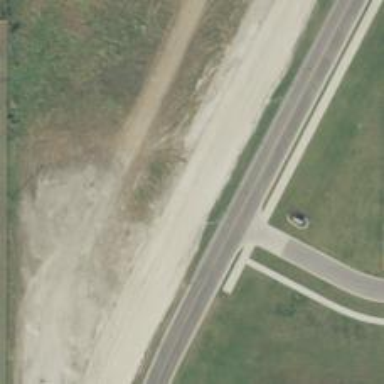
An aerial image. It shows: Tertiary road with asphalt surface.